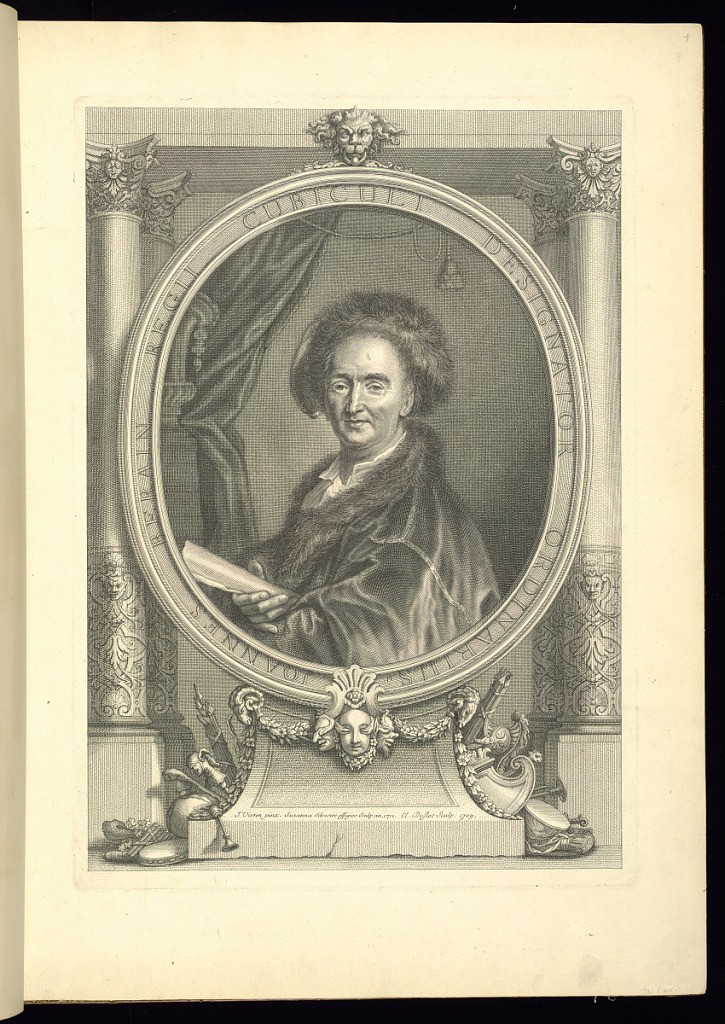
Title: Joannes Berain regii cubiculi designator ordinarius
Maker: Joseph Vivien, French, 1657–1734
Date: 1709-11
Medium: Engraving on laid paper
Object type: Bound print
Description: Portrait of Jean Berain set in a frame with the word "JOANNES BERAIN REGII CUBICULI DESIGNATOR ORDINARIUS." The plate is signed and dated.